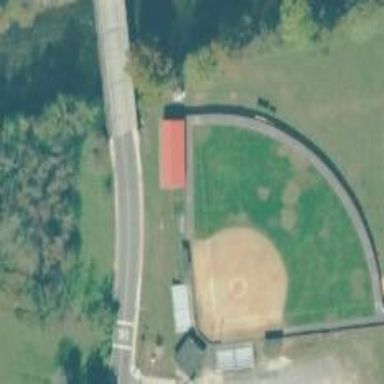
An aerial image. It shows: Grass pitch designated for softball.